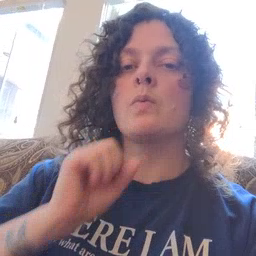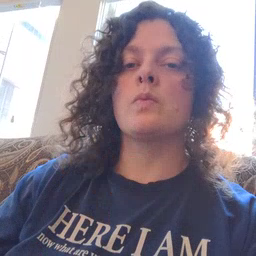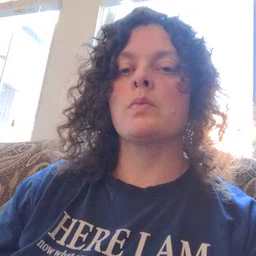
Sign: old